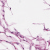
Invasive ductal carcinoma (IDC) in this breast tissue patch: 0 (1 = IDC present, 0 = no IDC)